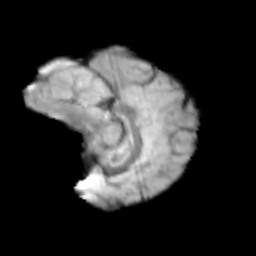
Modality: T2w
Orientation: sagittal
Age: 11
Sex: female
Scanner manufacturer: siemens
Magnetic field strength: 3 T
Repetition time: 3.8 s
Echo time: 0.07 s